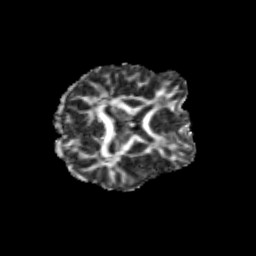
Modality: FA
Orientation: axial
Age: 21
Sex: male
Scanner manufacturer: siemens
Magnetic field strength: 3 T
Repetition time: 3.5 s
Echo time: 0.113 s